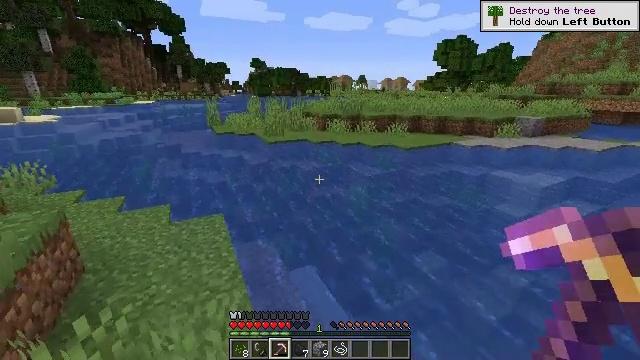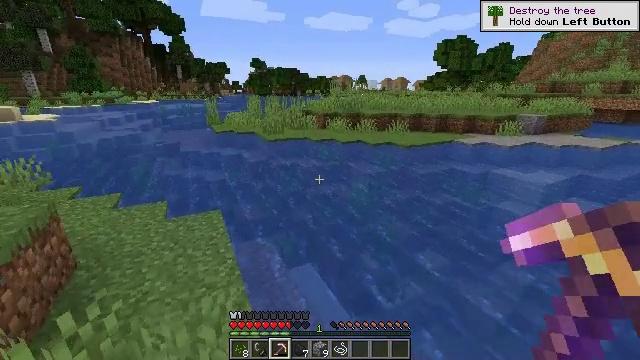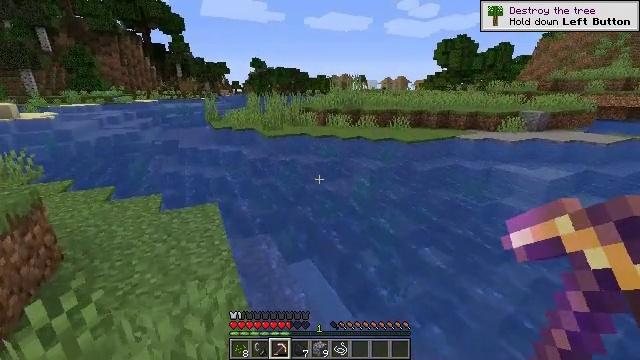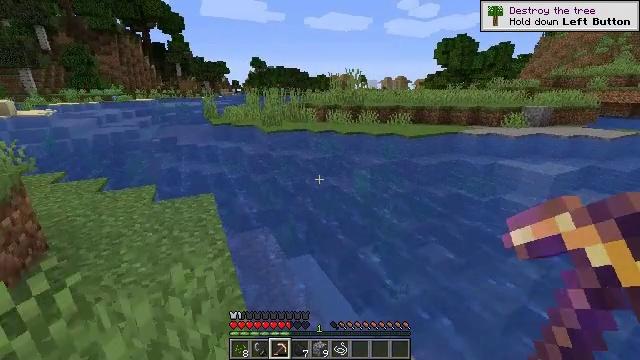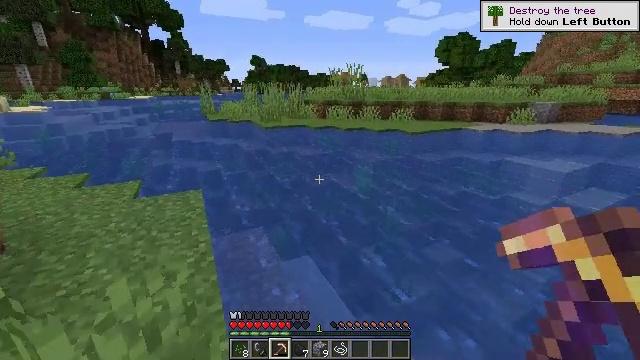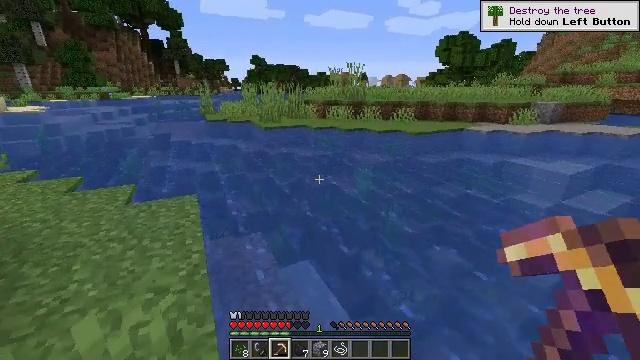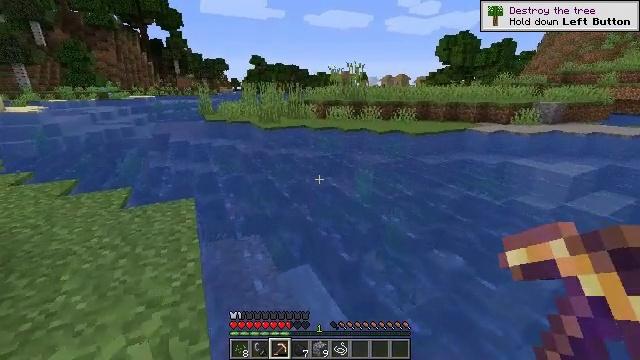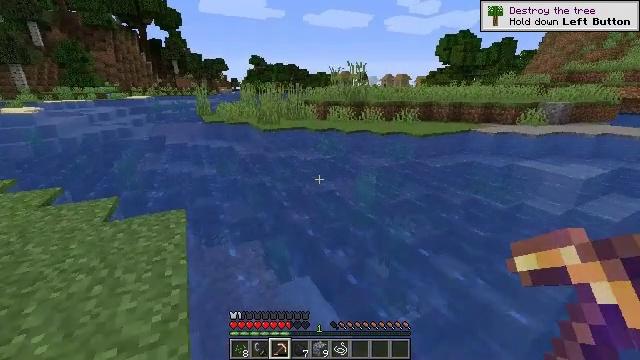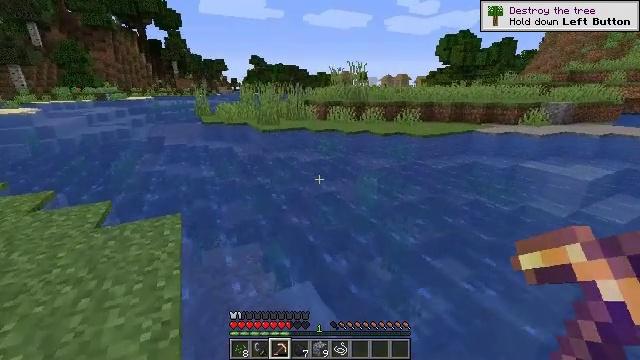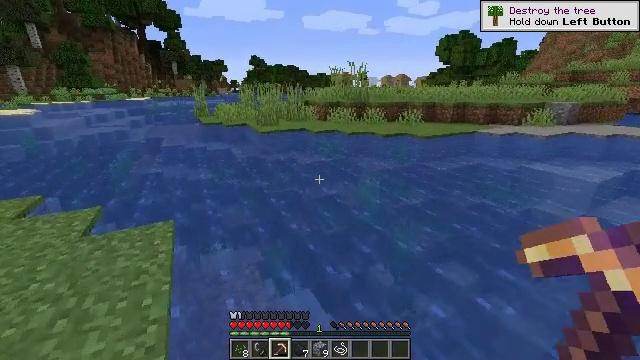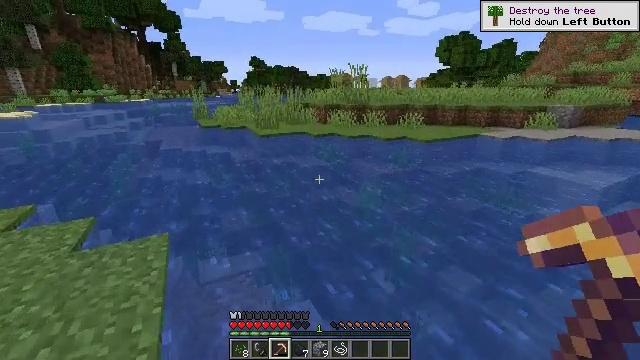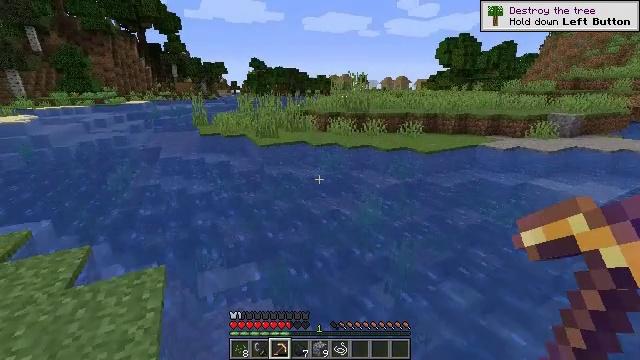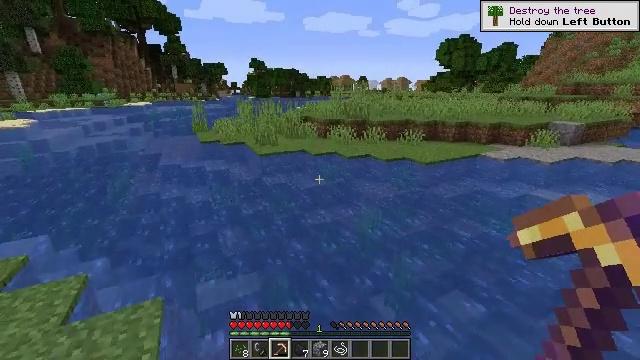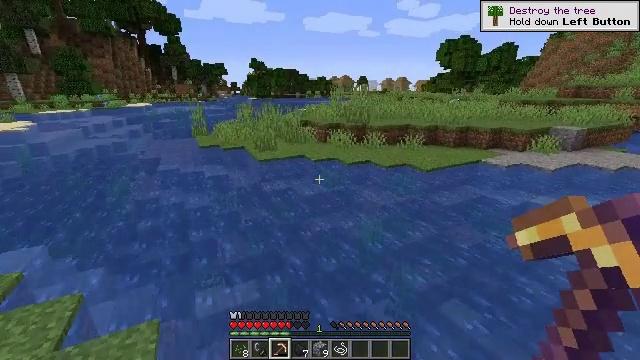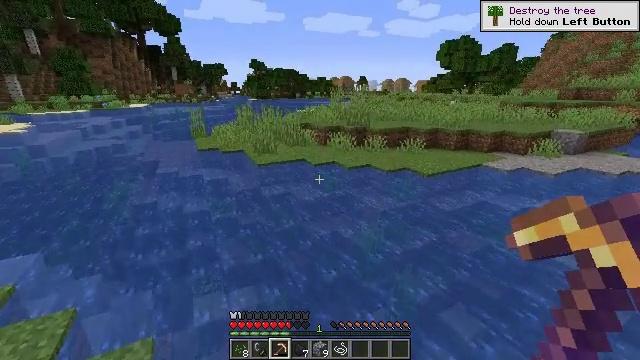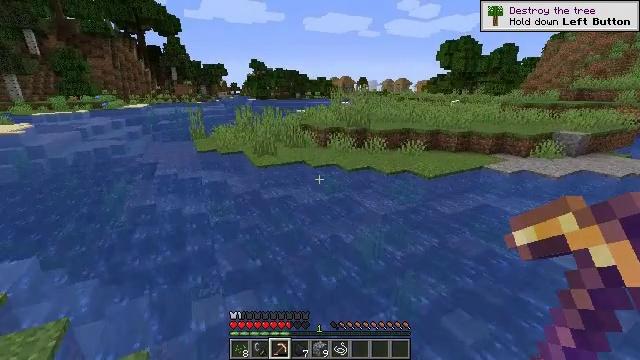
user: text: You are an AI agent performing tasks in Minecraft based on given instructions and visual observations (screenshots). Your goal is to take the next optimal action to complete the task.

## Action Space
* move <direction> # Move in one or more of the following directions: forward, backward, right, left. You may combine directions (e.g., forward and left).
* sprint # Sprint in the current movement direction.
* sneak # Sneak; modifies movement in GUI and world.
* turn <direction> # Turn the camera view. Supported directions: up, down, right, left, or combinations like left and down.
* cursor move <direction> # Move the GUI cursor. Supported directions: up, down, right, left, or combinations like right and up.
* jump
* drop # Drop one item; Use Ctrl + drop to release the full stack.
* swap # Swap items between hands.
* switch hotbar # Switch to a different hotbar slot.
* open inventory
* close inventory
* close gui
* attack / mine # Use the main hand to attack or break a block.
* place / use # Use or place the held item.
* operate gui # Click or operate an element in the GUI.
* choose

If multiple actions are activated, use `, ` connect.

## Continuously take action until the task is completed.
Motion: motion action
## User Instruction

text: Break the grass block.
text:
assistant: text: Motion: move forward
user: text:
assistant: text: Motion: move forward
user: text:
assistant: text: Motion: move forward
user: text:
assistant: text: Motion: move forward
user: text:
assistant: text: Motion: move forward
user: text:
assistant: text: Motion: move forward
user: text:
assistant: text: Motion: move forward
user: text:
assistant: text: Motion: move forward
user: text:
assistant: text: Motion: move forward
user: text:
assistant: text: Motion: move forward, jump
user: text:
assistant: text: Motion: move forward, jump
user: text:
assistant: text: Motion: move forward, jump
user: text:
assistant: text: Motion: move forward, jump
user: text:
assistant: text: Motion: move forward, jump
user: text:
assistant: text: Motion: move forward, jump
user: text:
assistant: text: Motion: move forward, jump
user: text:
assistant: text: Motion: move forward, jump
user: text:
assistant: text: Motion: move forward, jump
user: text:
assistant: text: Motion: move forward, jump
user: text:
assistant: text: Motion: move forward, jump
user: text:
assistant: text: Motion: move forward, jump
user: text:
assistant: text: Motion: move forward, jump
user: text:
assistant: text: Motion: move forward, jump
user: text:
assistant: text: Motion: move forward, jump
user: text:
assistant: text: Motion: move forward, jump
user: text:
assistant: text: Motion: move forward, jump
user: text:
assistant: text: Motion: move forward, jump
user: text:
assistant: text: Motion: move forward, jump
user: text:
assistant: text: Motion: move forward, jump
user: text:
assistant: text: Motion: move forward